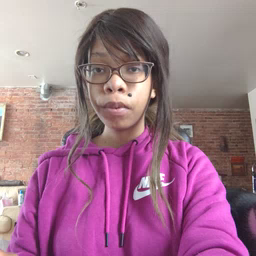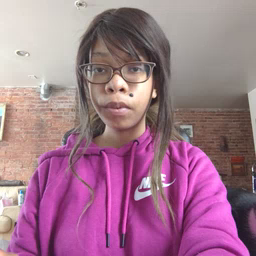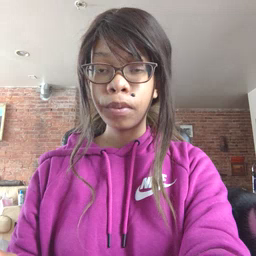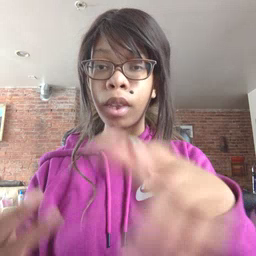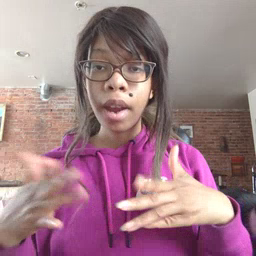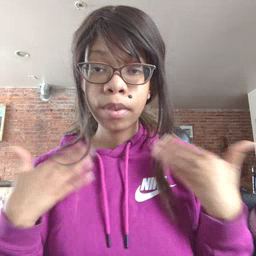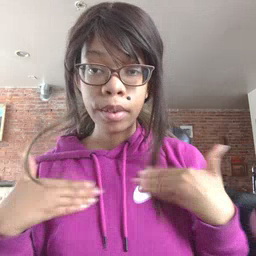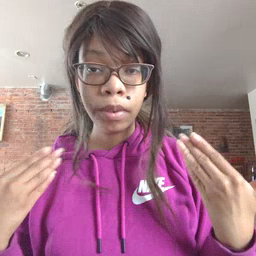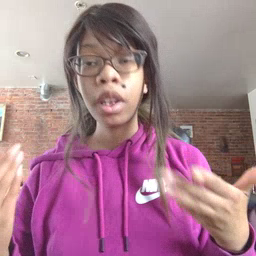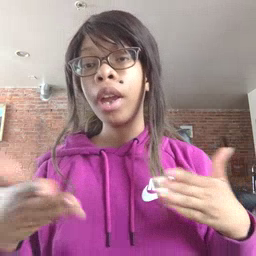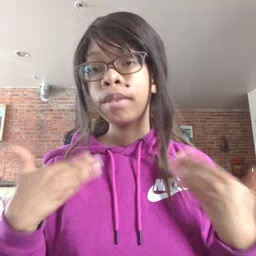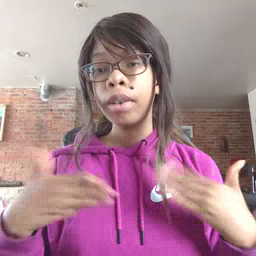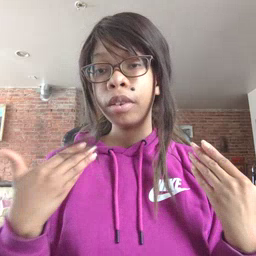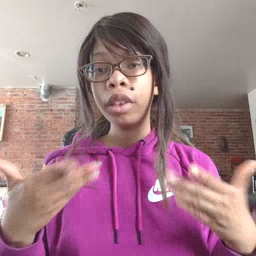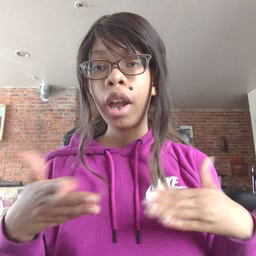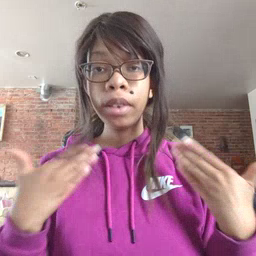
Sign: happy